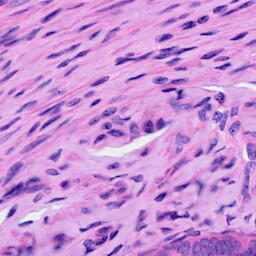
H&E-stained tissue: Ovarian